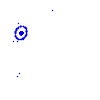
Particle: kaon